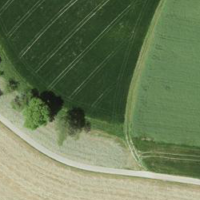
EUNIS habitat code: 52
Species observed at this site:
Ajuga genevensis
Plantago major